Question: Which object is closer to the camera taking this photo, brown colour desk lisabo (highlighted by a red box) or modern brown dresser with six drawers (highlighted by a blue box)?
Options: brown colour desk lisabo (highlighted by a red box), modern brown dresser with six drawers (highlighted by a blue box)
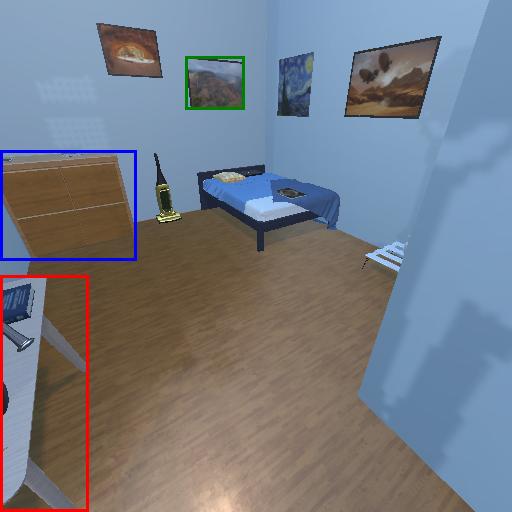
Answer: brown colour desk lisabo (highlighted by a red box)